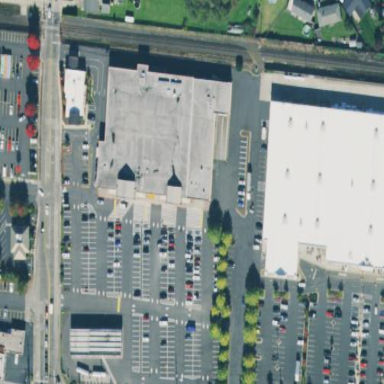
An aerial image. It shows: Retail building housing supermarket.